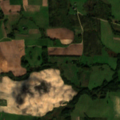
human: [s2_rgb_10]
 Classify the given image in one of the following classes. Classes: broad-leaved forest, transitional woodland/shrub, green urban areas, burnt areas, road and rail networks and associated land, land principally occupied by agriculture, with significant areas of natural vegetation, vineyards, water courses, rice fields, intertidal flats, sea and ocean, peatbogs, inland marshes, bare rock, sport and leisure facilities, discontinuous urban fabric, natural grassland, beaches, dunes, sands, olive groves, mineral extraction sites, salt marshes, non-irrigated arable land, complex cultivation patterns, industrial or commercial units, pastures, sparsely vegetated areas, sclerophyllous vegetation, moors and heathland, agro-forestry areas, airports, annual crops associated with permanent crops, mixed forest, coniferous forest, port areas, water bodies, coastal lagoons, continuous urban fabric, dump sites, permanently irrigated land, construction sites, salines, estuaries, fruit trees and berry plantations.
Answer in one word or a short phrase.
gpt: non-irrigated arable land, complex cultivation patterns, land principally occupied by agriculture, with significant areas of natural vegetation